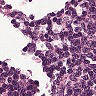
Metastatic tissue present: no